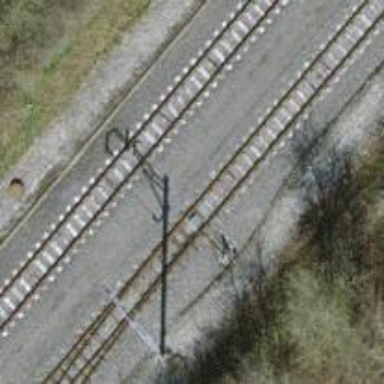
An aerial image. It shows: Narrow-gauge railway with electrified tracks using contact line. It serves as spur with single track.